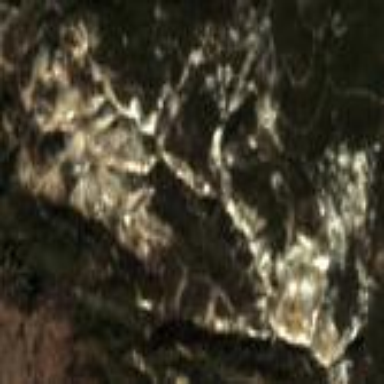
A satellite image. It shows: Quarry area.